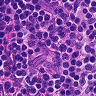
Metastatic tissue present: no